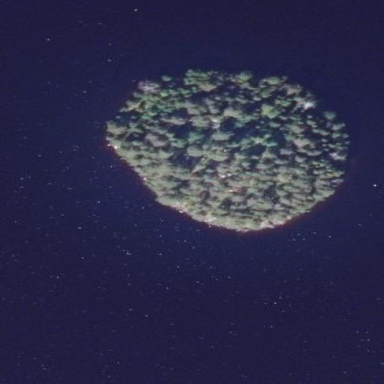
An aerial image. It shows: Islet.